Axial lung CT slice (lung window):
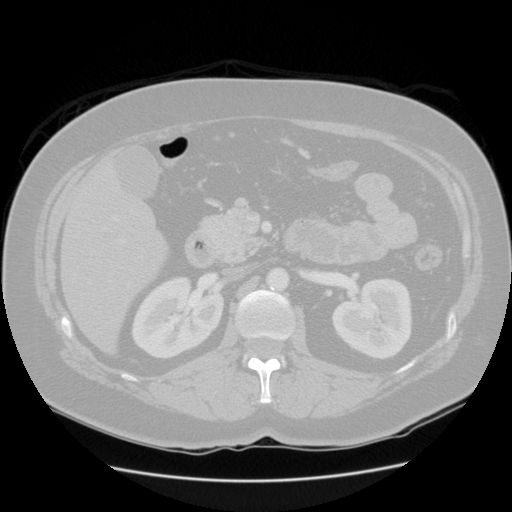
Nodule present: no